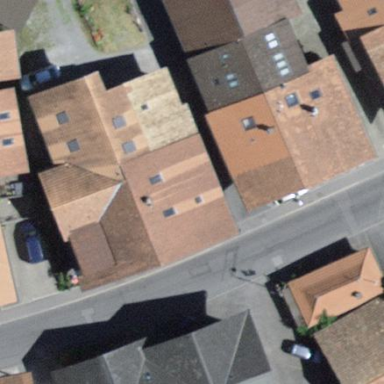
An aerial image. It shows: Residential building.